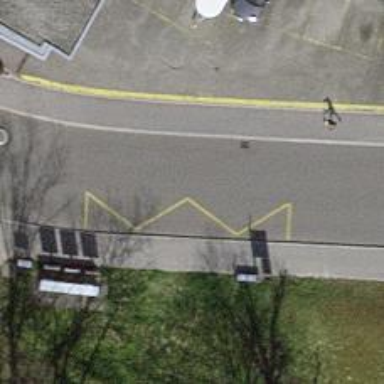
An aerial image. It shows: Bus stop with stop position for public transport.